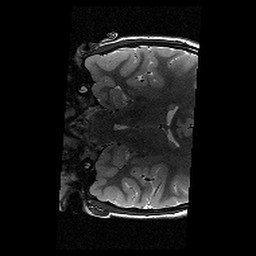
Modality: T2w
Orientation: coronal
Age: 12
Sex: female
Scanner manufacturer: siemens
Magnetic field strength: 3 T
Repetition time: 9.23 s
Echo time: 0.067 s